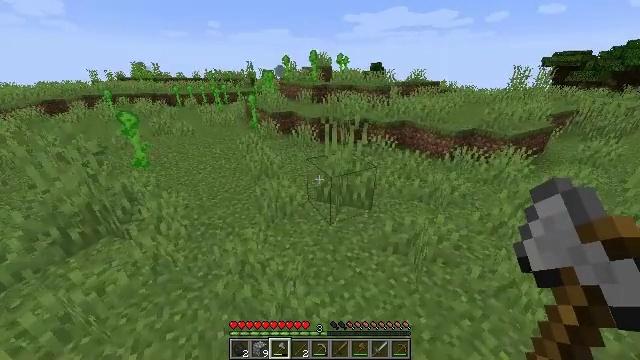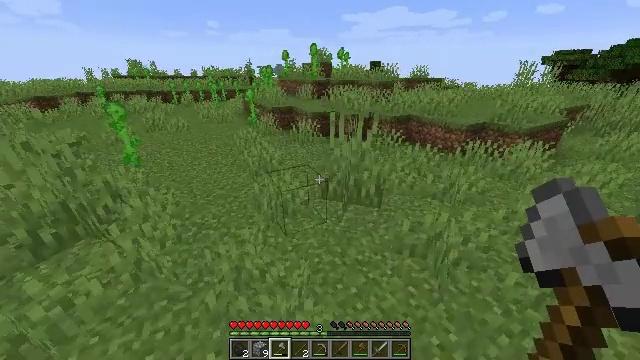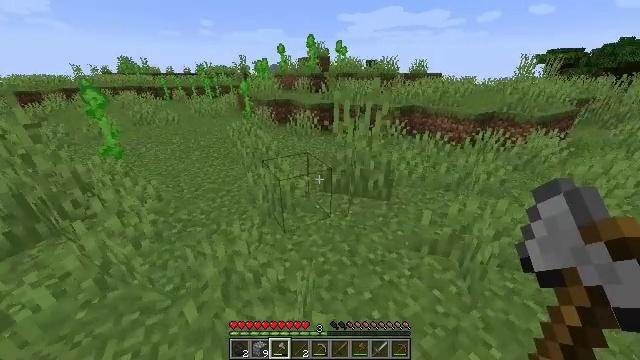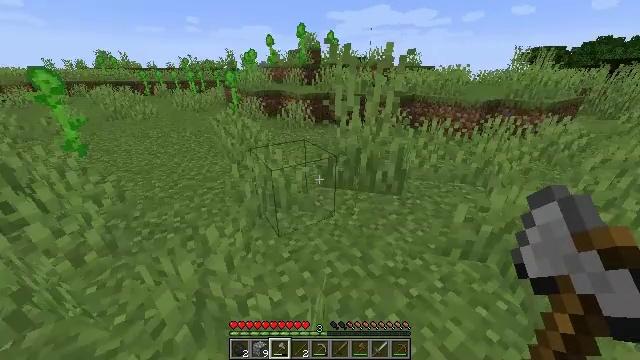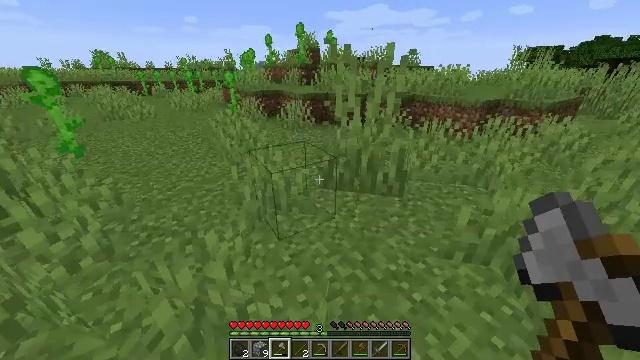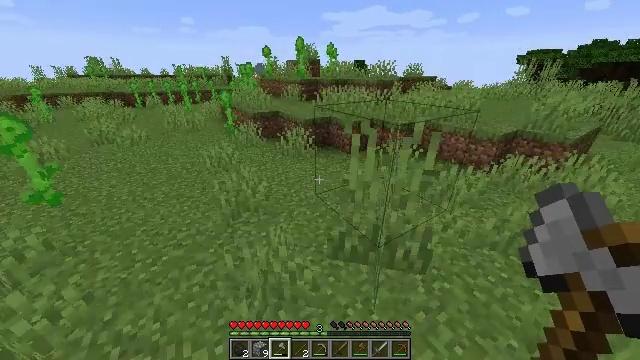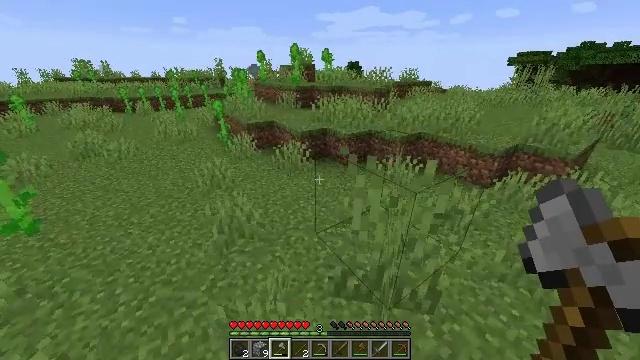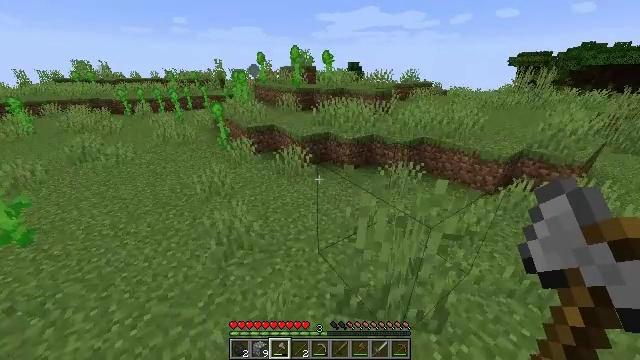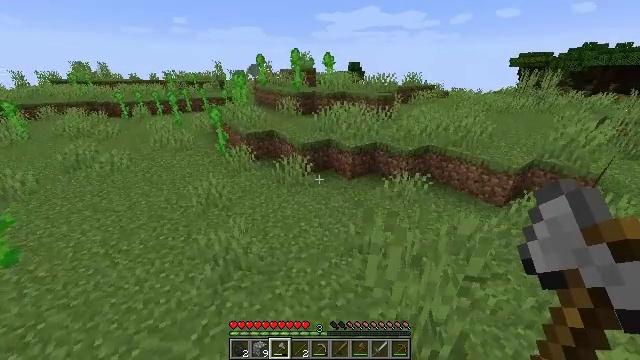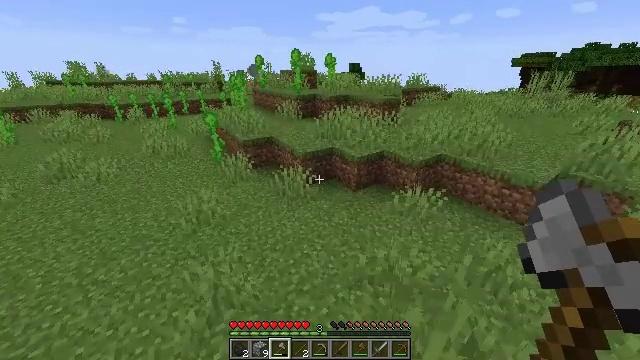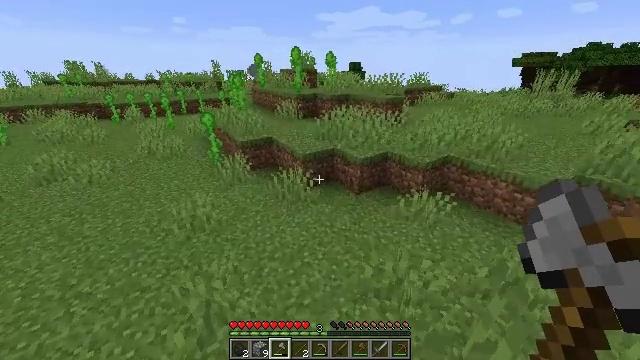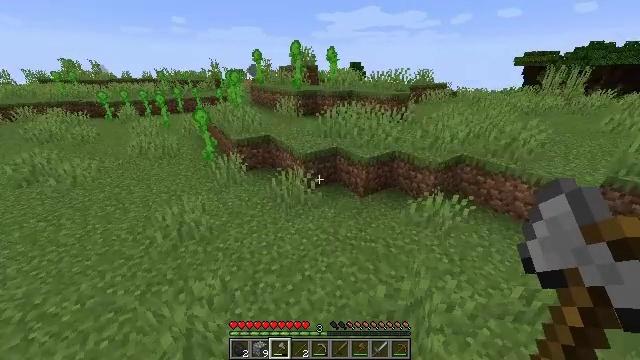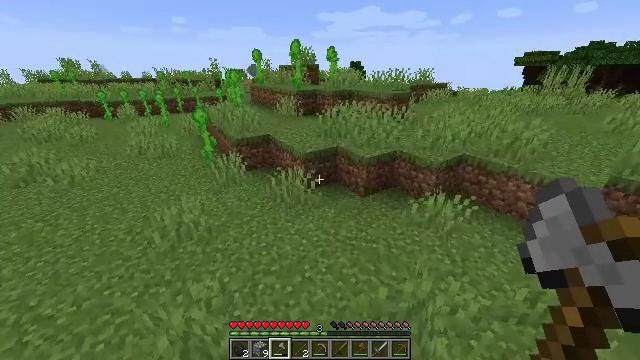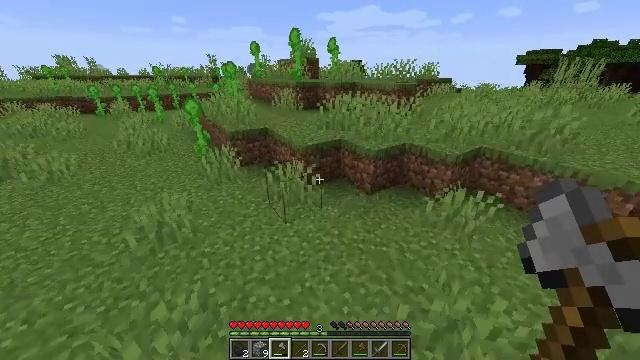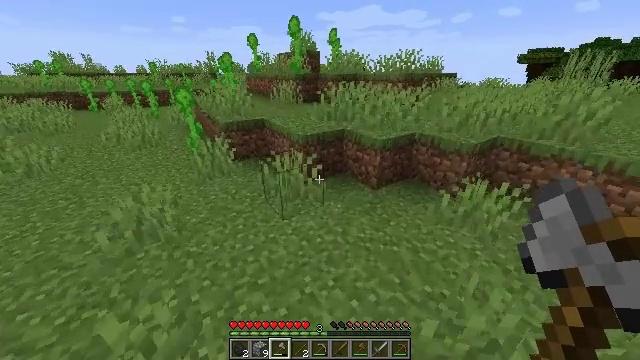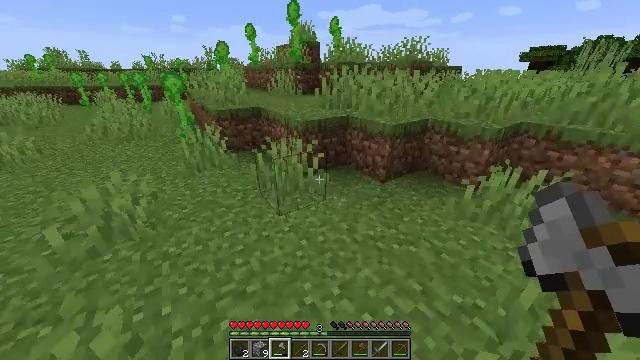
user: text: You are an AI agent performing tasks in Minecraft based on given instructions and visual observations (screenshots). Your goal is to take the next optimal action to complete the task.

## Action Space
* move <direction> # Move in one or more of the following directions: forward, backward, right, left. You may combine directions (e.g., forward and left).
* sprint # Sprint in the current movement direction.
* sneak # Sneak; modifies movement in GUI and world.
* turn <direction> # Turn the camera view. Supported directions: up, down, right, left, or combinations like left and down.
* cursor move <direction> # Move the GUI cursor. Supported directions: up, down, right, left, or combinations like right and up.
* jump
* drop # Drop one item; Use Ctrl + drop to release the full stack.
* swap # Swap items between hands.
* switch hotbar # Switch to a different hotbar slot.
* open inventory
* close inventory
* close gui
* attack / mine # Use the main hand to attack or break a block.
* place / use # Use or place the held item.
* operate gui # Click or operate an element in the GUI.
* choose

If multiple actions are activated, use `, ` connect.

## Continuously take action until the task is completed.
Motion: motion action
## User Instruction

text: Collect an orange tulip from the ground.
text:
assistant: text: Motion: move forward, sprint
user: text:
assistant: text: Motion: move forward, sprint, turn right, jump
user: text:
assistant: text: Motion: move forward, sprint, turn right, jump
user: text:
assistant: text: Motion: move forward, sprint, jump
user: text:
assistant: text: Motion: move forward, sprint, jump
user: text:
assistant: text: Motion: move forward, sprint, turn right
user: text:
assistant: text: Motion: move forward, sprint
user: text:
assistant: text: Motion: move forward, sprint
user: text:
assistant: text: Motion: move forward, sprint
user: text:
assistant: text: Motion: move forward, sprint
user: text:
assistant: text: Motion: move forward, sprint
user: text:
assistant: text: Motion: move forward, sprint
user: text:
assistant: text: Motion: move forward, sprint
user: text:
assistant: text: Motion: move forward, sprint
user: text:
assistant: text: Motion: move forward, sprint
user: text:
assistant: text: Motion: move forward, sprint
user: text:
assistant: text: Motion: move forward, sprint
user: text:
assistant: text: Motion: move forward, sprint
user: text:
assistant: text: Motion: move forward, sprint
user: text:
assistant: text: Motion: move forward, sprint
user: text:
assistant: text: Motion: move forward, sprint
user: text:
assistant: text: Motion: move forward, sprint, jump
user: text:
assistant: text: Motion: move forward, sprint, jump
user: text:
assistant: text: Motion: move forward, sprint
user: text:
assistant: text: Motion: move forward, sprint, jump
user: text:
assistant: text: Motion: move forward, sprint, jump
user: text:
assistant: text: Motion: move forward, sprint, jump
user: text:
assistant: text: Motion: move forward, sprint, jump
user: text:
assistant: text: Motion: move forward, sprint
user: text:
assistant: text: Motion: move forward, sprint